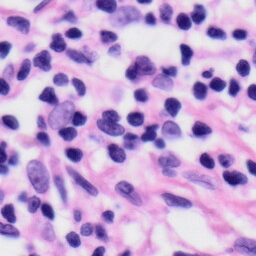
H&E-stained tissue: Skin